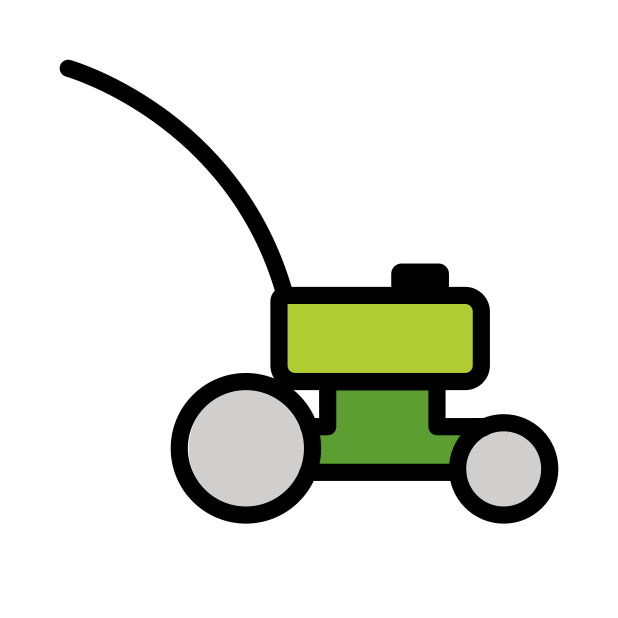
lawn mower